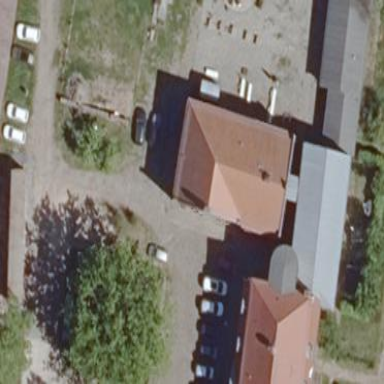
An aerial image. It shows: Hotel building.